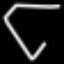
Label: diamond